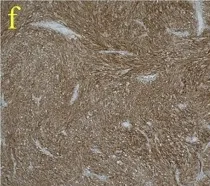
(f) The cells stained positive for CD34 (100x). Immunohistochemical study established the diagnosis of a duodenal gastrointestinal stromal tumor.
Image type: pathology (immunostaining)